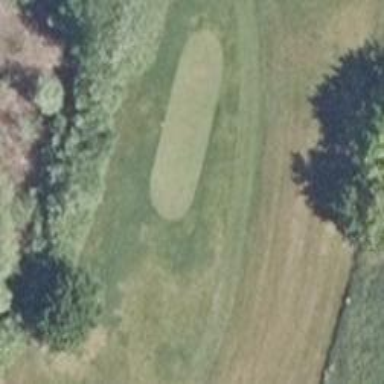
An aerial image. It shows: Golf hole.